Field crop: maize
Growth stage: 2
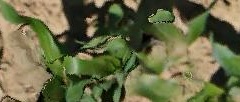
Species: maize